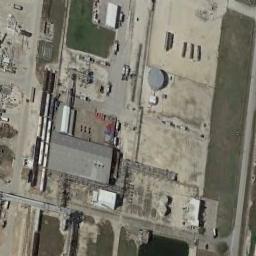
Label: industrial_area